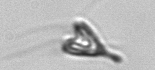
Label: Pyramimonas_longicauda